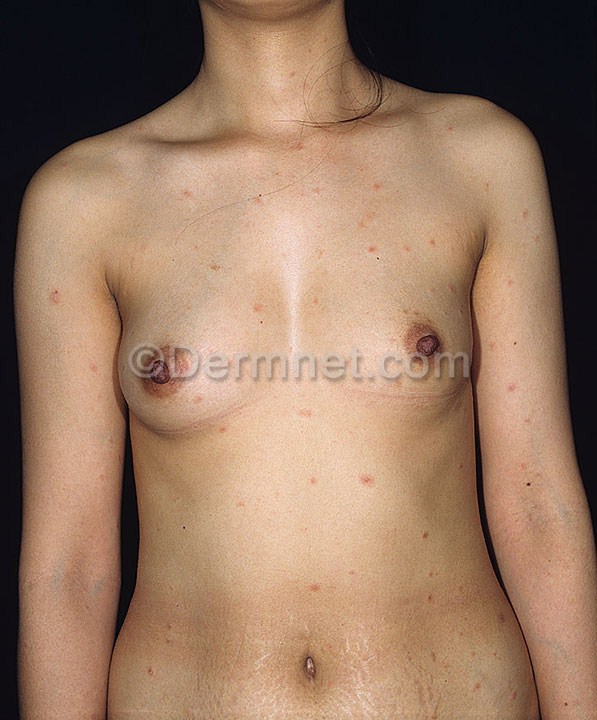
Disease: Herpes HPV and other STDs Photos